Can you highlight the differences in these two pictures?
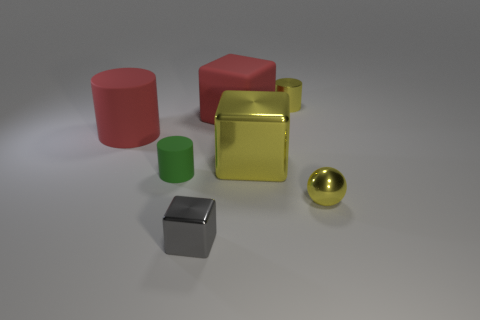
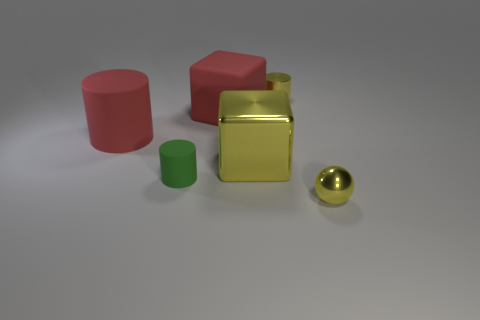
the small cube has disappeared
the small gray block is missing
the tiny gray metallic block in front of the green matte thing is gone
the tiny gray shiny block left of the tiny yellow cylinder is missing